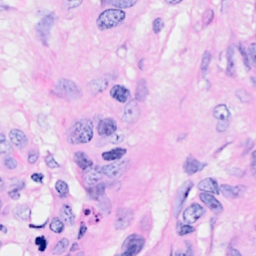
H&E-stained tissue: Breast